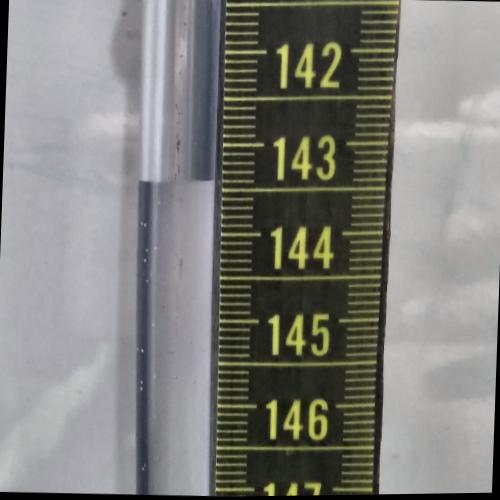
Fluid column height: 143.4 cm